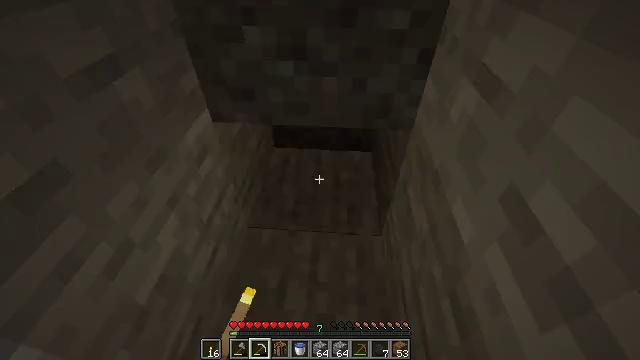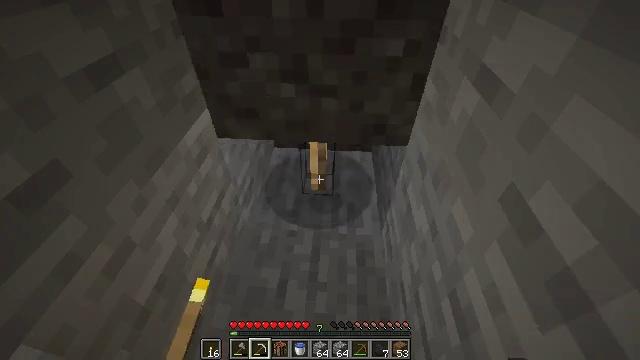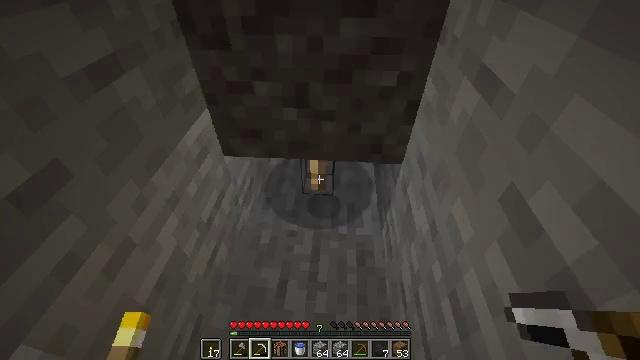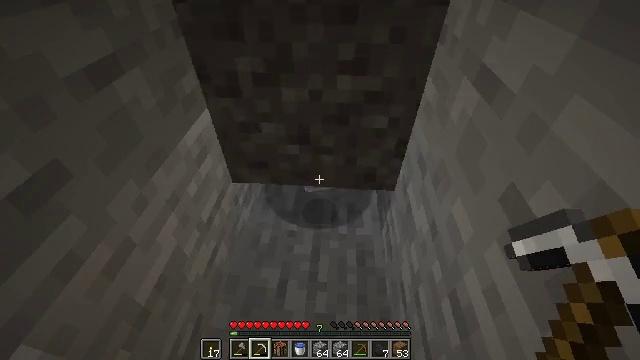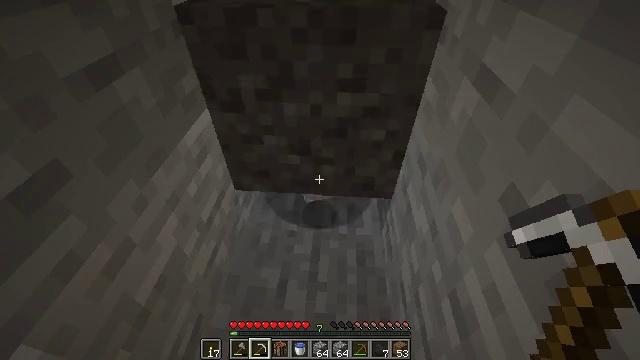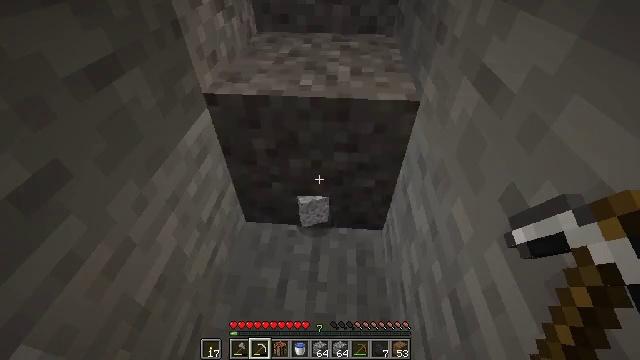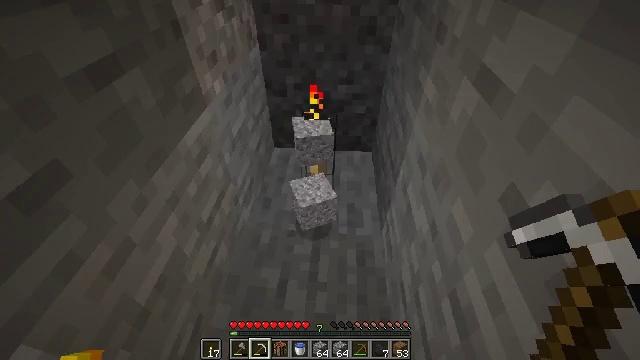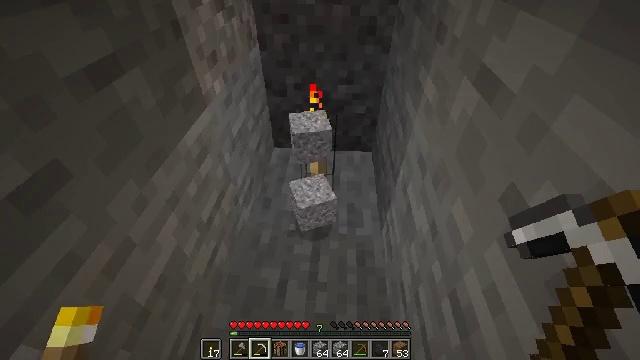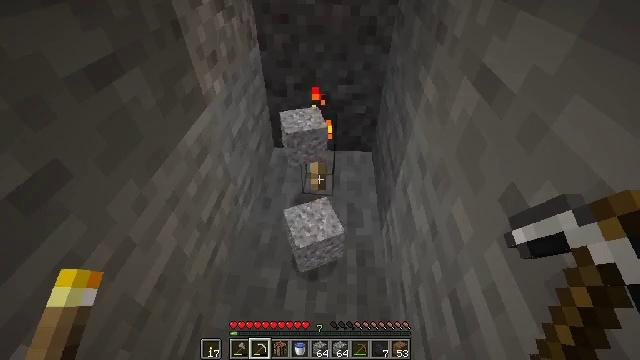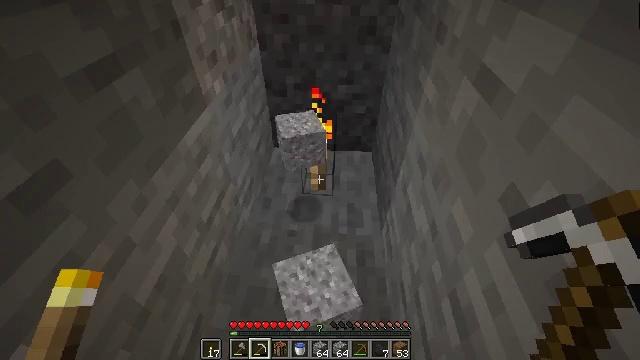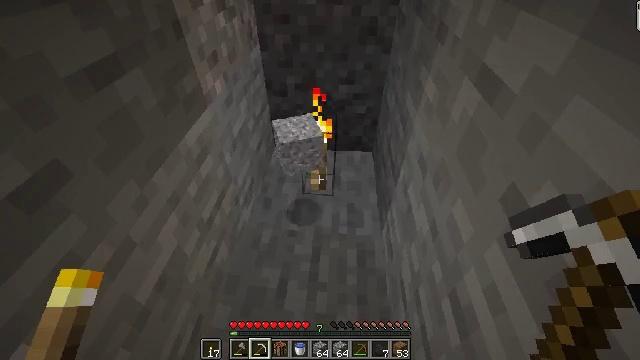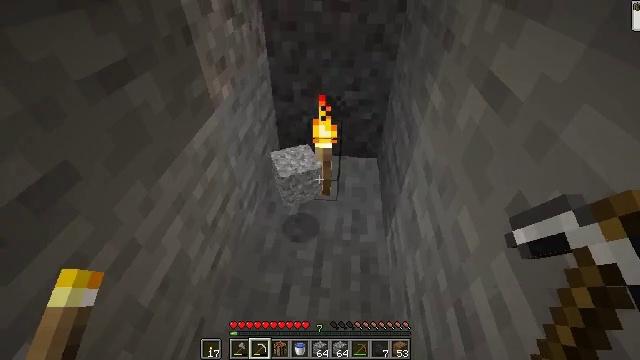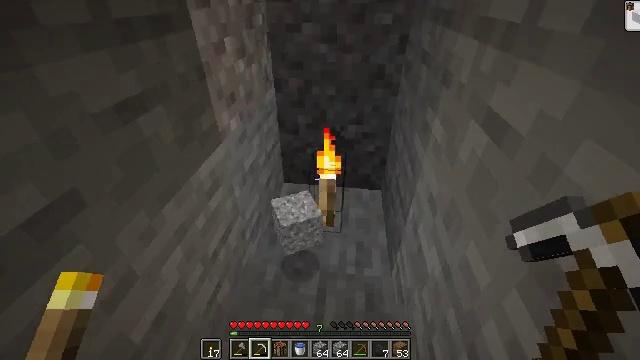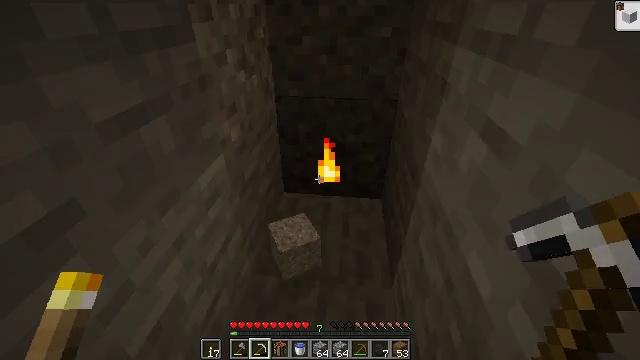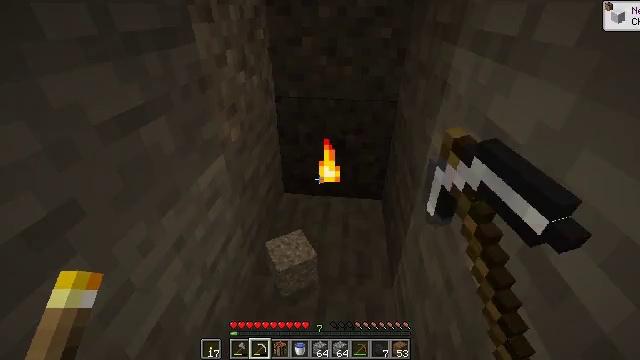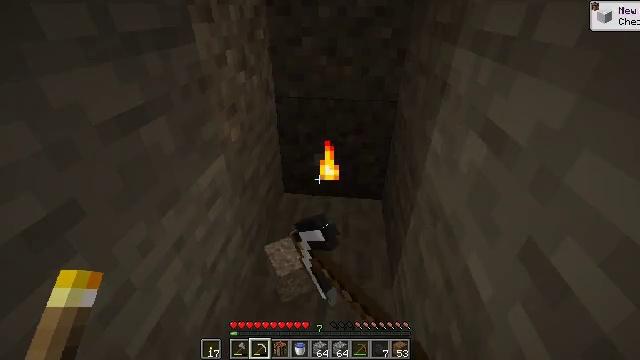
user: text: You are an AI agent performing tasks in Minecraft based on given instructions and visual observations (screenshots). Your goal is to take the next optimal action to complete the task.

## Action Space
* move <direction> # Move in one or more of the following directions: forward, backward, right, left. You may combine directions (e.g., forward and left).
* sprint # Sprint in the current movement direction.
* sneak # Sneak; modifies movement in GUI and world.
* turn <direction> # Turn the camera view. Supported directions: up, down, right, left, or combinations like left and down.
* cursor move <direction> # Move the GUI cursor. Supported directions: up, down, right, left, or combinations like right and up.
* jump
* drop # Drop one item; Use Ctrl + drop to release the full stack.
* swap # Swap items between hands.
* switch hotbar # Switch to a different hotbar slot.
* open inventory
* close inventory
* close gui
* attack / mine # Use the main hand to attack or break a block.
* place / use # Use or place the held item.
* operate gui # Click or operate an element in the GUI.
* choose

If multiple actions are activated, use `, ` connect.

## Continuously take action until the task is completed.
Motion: motion action
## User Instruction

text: Remove the torch from its spot.
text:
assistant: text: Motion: no_op
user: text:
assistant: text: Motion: no_op
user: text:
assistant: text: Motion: no_op
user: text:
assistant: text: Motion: no_op
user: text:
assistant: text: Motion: no_op
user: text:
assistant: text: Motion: no_op
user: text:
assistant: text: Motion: no_op
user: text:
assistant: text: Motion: no_op
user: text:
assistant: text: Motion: no_op
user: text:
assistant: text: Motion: no_op
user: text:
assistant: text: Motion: turn left and up
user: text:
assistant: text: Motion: turn left and up
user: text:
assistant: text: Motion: turn up, attack / mine
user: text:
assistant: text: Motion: attack / mine
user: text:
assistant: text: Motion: attack / mine
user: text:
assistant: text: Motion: attack / mine
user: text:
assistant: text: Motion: attack / mine
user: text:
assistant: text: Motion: attack / mine